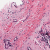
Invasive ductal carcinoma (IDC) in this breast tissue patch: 1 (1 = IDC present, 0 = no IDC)